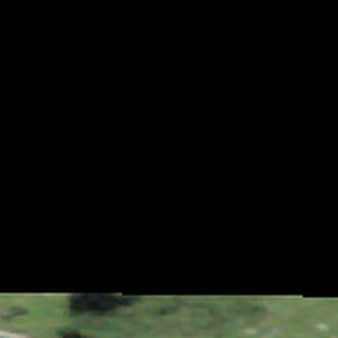
Label: other